Field crop: maize
Growth stage: 1
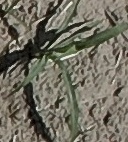
Species: sorghum